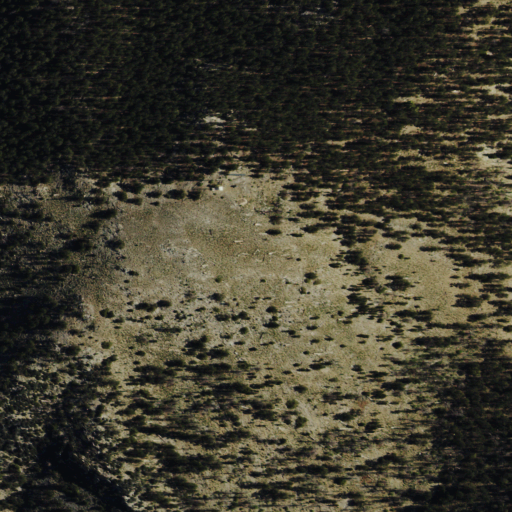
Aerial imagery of mountain in Nevada named Hayford Peak containing evergreen forest, shrub, and mixed forest